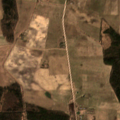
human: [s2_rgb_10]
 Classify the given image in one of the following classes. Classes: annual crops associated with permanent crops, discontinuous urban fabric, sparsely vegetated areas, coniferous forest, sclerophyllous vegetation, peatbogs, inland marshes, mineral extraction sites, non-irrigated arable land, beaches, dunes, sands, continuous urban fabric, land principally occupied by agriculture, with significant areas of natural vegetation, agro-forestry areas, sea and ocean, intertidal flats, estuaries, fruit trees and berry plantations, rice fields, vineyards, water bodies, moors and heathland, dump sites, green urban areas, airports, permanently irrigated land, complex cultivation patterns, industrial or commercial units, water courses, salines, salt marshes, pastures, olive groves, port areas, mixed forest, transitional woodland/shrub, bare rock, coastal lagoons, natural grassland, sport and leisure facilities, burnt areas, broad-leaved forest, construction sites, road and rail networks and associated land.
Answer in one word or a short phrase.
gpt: non-irrigated arable land, complex cultivation patterns, coniferous forest, mixed forest